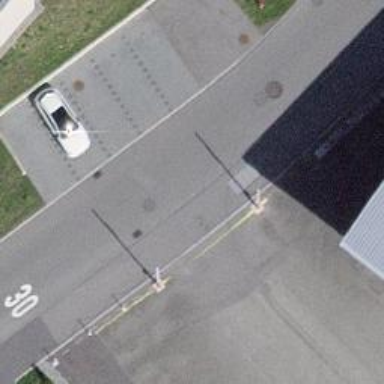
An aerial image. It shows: Lift gate barrier.